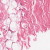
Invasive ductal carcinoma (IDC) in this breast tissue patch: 0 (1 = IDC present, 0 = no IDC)